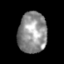
Tissue: skin
Cell type: Epithelial cells
Senescence score: 0.203
Nuclear area (px): 1152
Mean DAPI intensity: 143.541